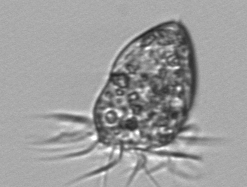
Label: Strombidium_morphotype1